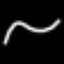
Label: squiggle